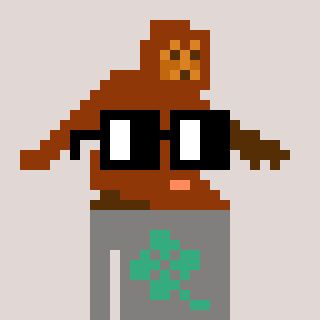
a pixel art character with square black glasses, a bigfoot-shaped head and a bluegrey-colored body on a warm background